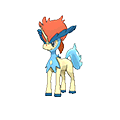
Pok\u00e9mon: keldeo-ordinary